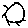
Label: sun